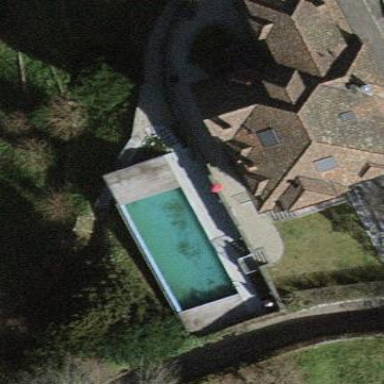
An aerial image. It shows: Swimming pool located in leisure land.